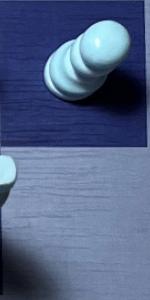
Label: Empty